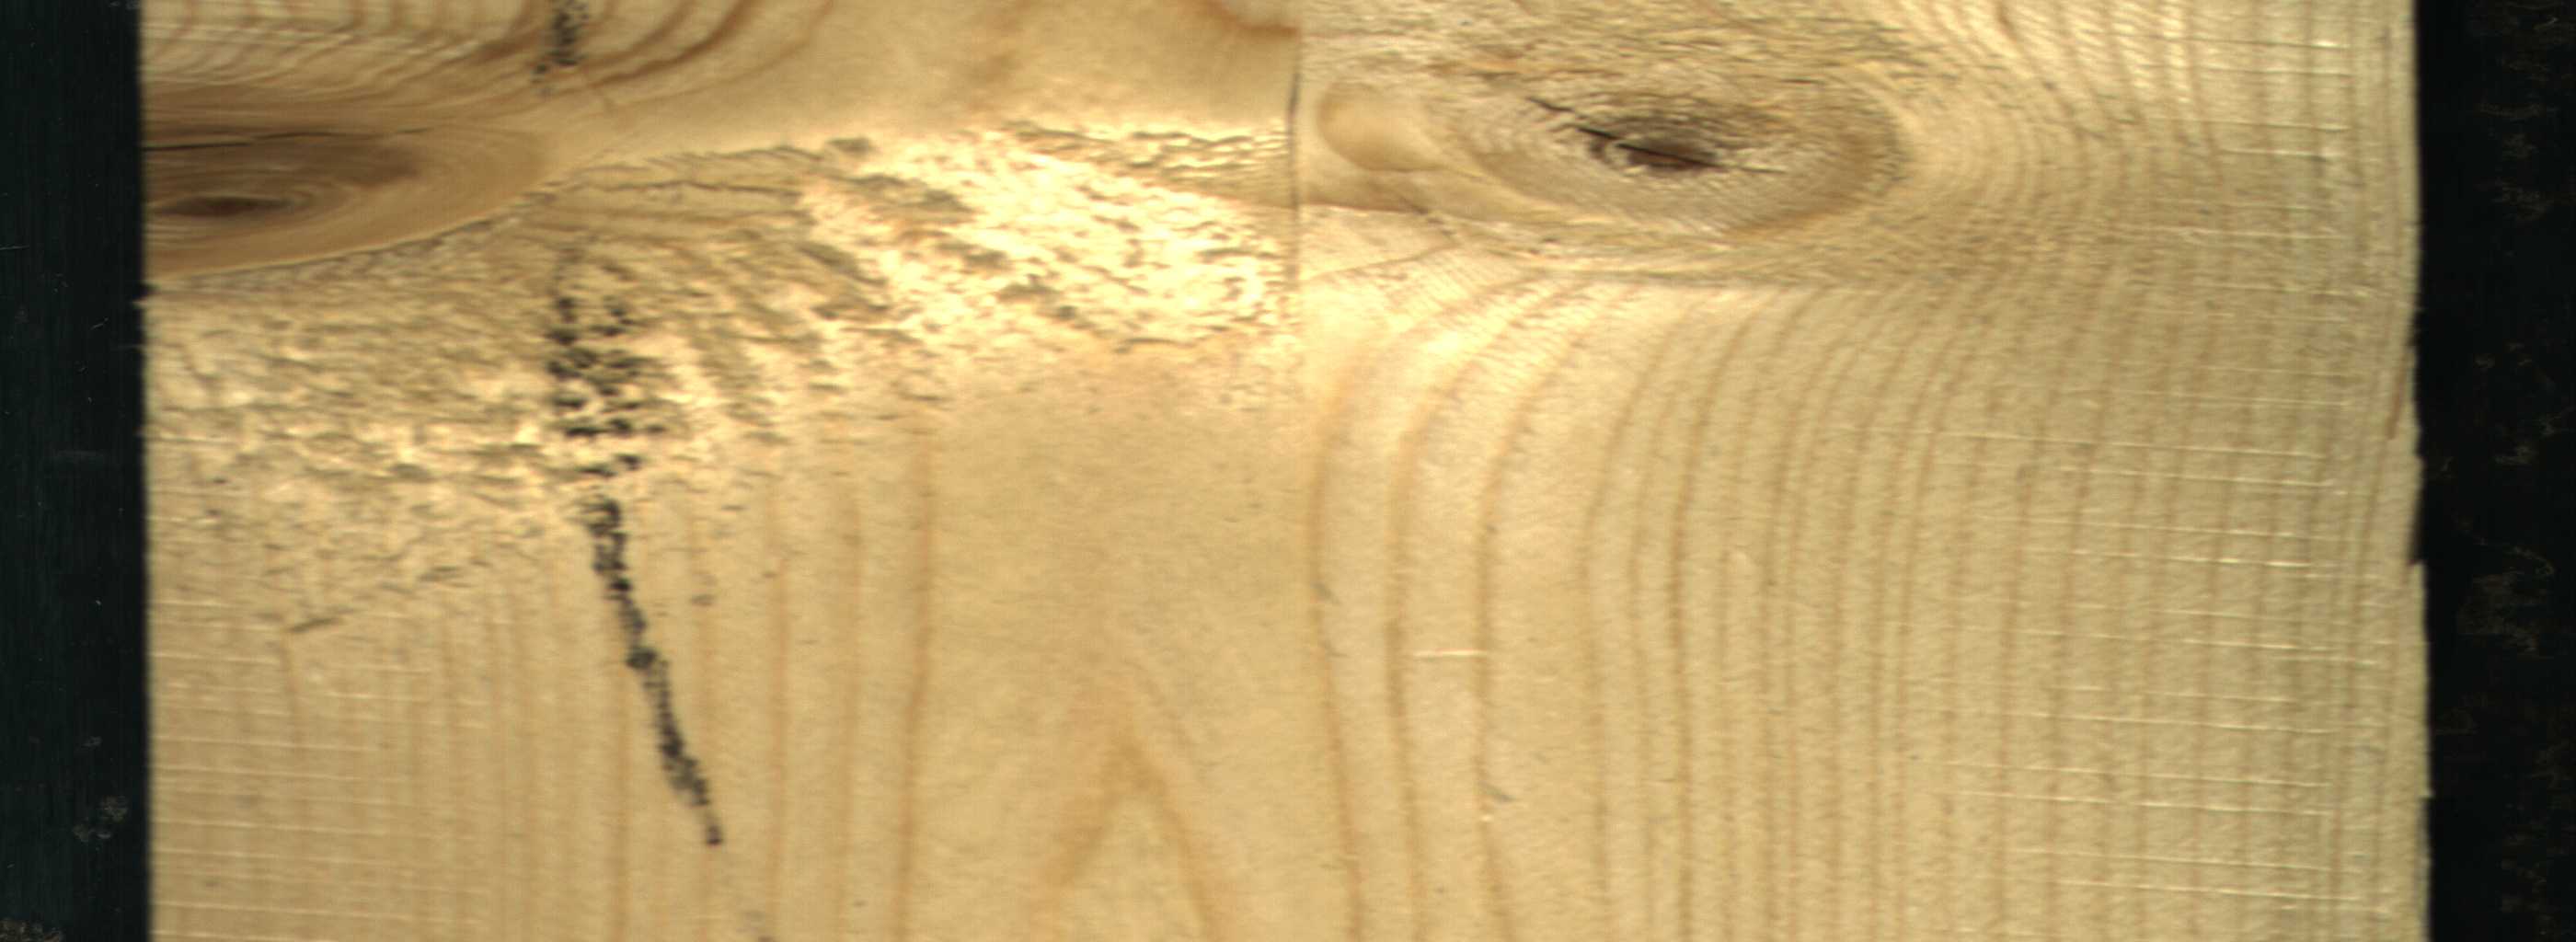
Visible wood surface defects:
knot_with_crack
knot_with_crack